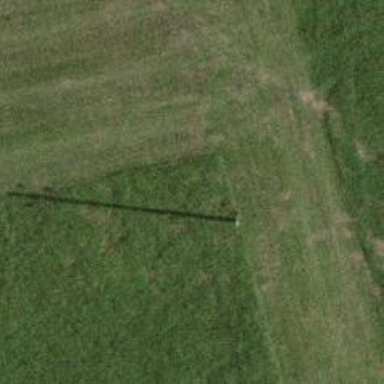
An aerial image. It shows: Power line in the image.